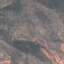
Land use / land cover: HerbaceousVegetation